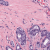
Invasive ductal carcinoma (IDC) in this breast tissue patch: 1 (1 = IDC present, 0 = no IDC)